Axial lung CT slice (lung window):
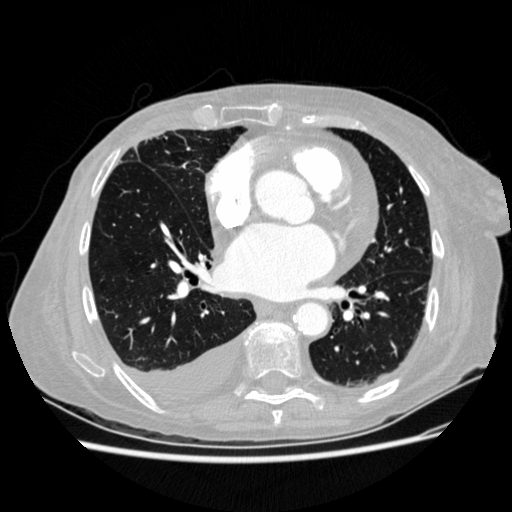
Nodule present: no